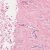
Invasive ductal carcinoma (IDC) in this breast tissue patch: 0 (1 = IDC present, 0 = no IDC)